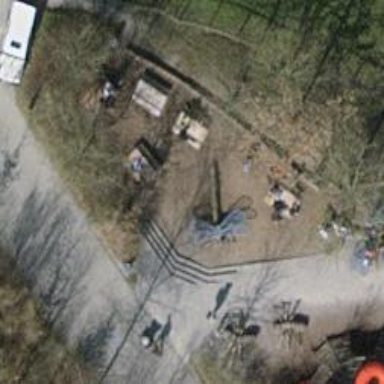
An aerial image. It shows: Playground with springy equipment.